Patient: sex F, age 58
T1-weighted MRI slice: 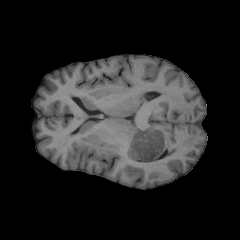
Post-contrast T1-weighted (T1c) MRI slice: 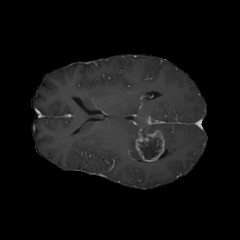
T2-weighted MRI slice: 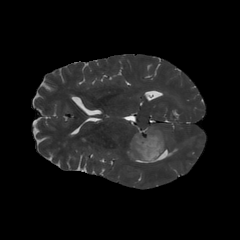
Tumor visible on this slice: yes
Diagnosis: Glioblastoma, IDH-wildtype
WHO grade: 4